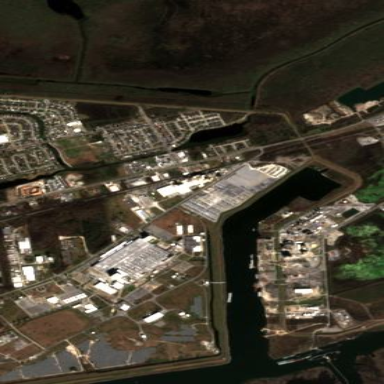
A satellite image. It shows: Industrial area.